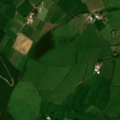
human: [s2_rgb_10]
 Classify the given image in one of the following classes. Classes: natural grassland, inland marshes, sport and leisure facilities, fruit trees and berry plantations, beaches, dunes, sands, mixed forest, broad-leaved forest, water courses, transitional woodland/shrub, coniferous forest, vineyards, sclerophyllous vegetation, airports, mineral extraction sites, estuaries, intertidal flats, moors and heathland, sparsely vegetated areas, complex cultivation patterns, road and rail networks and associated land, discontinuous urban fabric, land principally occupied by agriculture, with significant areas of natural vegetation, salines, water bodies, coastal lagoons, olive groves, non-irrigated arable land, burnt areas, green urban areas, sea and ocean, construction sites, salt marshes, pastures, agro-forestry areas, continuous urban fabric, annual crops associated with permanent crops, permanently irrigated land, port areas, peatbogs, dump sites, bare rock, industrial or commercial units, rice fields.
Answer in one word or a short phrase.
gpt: non-irrigated arable land, pastures, coniferous forest